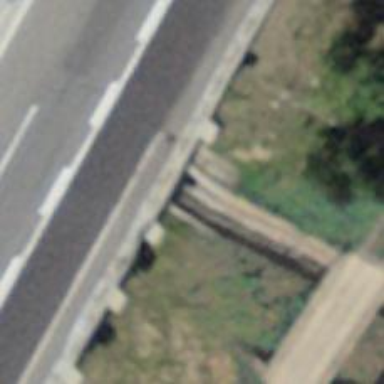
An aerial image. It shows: Tunnel.